Question: Weird but it is becoming problem for me!
I have added an html checkmark with this code ✔️ to my linkbutton text but when I am trying to check this
'''
if(headerLinkButton.Text == "✔️")
'''
it returns me false!
and when I check its text putting breakpoint, it shows the same checkmark that it shows on browser!

Strange How can I simulate a checkmark in my code?
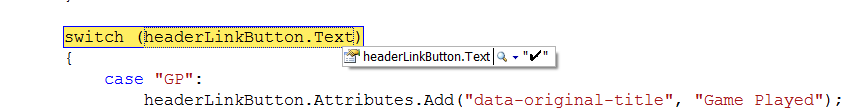
Answer: Try this instead :
'''
switch(HttpUtility.HtmlEncode(headerLinkButton.Text))
{
case "✔️":
// do your stuff
}
'''
Or Alternately
'''
if(headerLinkButton.Text == HttpUtility.HtmlDecode("✔️"))
'''
Hope this will help !!